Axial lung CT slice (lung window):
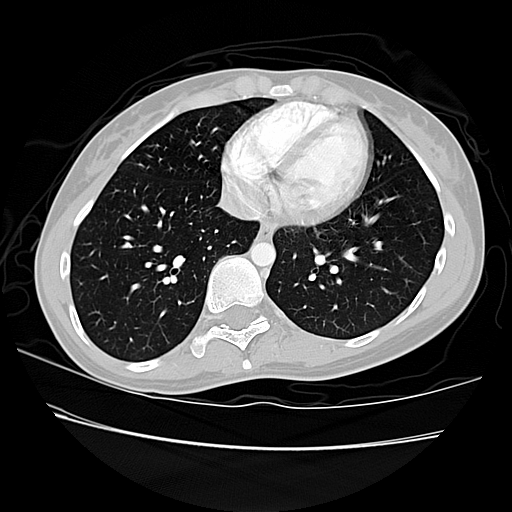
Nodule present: no